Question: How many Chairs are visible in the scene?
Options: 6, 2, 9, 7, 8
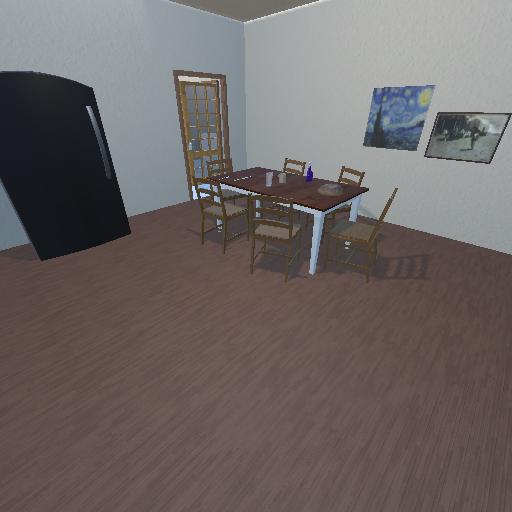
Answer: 6